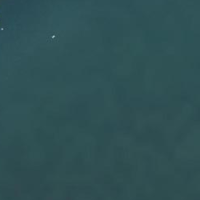
EUNIS habitat code: 14
Species observed at this site:
Anas platyrhynchos
Aythya fuligula
Podiceps cristatus
Cygnus olor